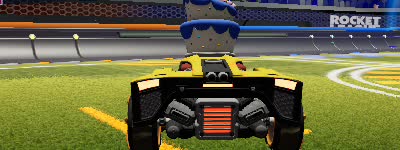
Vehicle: breakout